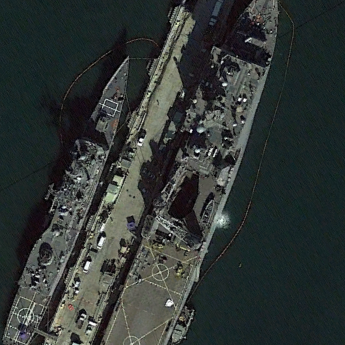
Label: combat